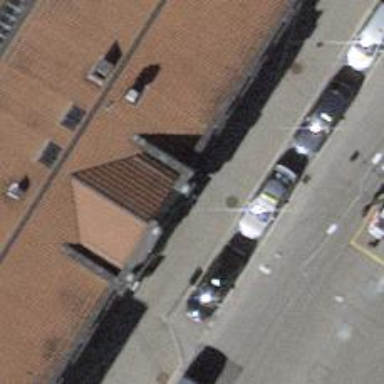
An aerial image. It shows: Taxi stand.